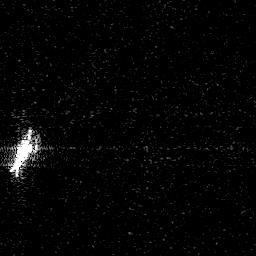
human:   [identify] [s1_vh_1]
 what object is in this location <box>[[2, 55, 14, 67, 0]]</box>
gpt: <ref>1 medium ship at the left</ref>